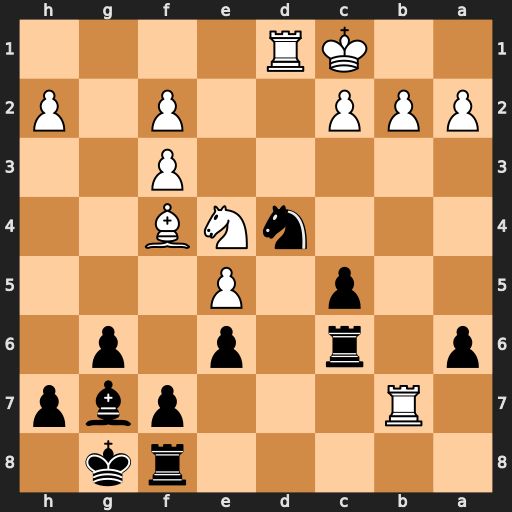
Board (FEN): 5rk1/1R3pbp/p1r1p1p1/2p1P3/3nNB2/5P2/PPP2P1P/2KR4
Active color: b
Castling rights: -
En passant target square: -
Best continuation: Ne2+ Kb1 Nxf4